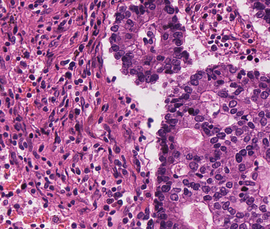
Tumor epithelial tissue: yes
Tumor-associated stroma tissue: yes
Normal tissue: no